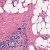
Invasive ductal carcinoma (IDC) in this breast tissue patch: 0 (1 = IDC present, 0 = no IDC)